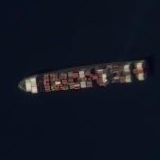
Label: Container_ship